Interaction volume radius: 5 \u00c5
Interaction volume height: 25 \u00c5
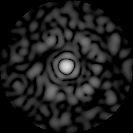
Disorder parameter: 0.8026